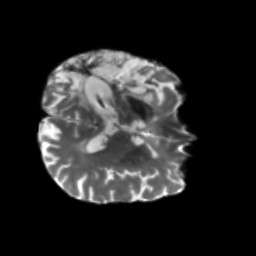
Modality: T2w
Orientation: axial
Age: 55
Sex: male
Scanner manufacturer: siemens
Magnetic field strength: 3 T
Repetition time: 5.25 s
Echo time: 0.08 s